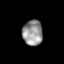
Tissue: prostate
Cell type: B cells
Senescence score: 0.7379
Nuclear area (px): 501
Mean DAPI intensity: 147.142